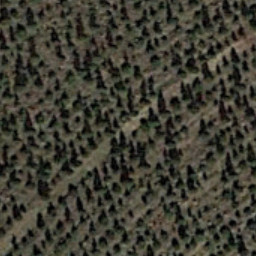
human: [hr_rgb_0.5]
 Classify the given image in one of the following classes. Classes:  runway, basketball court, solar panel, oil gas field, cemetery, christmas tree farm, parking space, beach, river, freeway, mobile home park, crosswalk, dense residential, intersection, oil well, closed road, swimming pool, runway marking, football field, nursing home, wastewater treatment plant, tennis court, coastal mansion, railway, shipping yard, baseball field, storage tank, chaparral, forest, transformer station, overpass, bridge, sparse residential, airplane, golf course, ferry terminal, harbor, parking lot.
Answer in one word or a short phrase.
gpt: christmas tree farm